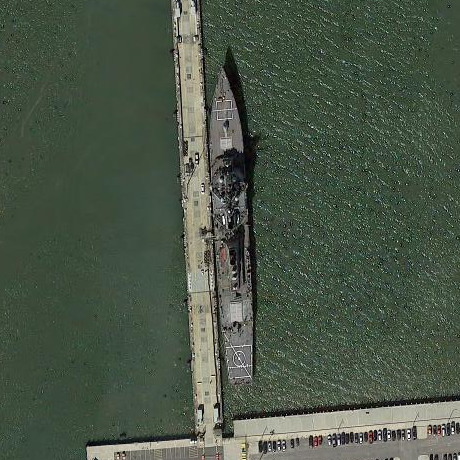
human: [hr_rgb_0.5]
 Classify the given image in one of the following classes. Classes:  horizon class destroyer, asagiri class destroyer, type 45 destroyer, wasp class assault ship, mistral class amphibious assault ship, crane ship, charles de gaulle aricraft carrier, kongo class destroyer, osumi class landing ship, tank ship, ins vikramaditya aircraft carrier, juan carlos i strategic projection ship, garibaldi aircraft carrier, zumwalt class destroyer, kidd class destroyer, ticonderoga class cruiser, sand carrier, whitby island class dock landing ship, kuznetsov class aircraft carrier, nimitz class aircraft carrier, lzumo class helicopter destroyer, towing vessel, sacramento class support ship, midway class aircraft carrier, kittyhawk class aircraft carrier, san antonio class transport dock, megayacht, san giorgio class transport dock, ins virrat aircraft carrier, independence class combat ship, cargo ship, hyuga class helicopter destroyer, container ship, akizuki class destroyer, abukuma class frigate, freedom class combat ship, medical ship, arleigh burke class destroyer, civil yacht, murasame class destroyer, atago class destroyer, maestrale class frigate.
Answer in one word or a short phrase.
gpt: Arleigh Burke class destroyer